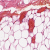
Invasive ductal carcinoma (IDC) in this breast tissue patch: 0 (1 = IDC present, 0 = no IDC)